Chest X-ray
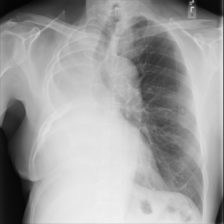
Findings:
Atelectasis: negative
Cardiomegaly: negative
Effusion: negative
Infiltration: negative
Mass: negative
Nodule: positive
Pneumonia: negative
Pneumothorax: negative
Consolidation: negative
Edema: negative
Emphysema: negative
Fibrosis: negative
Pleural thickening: negative
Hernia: negative